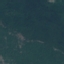
Label: Forest